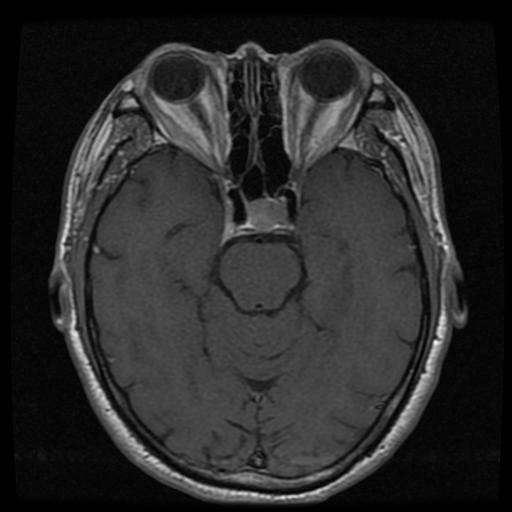
Label: pituitary